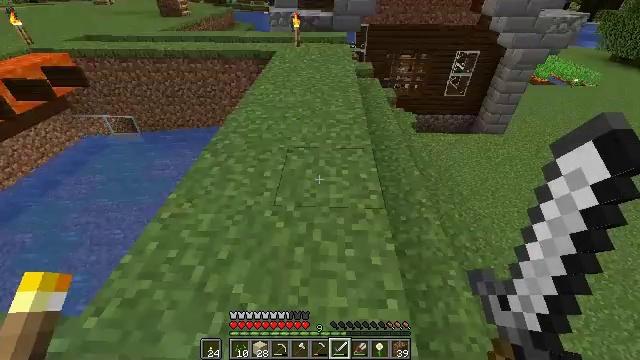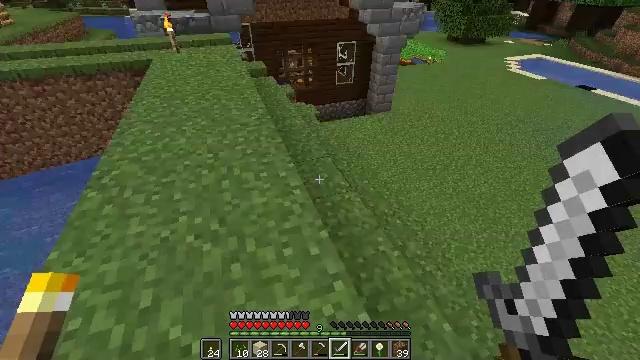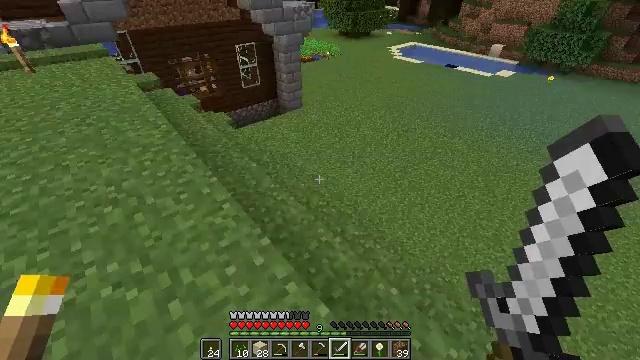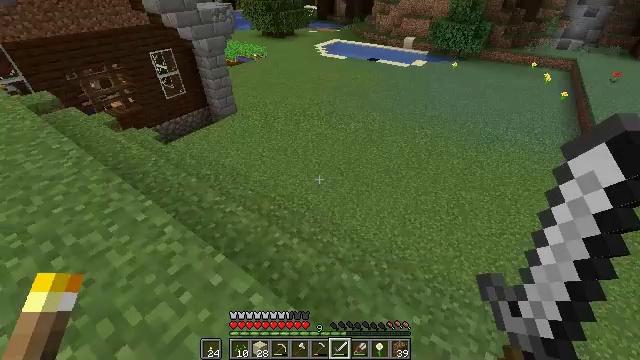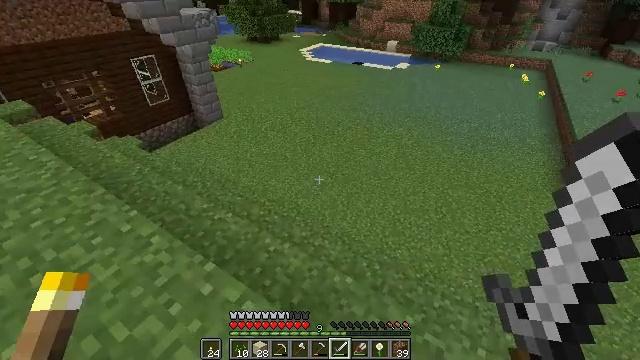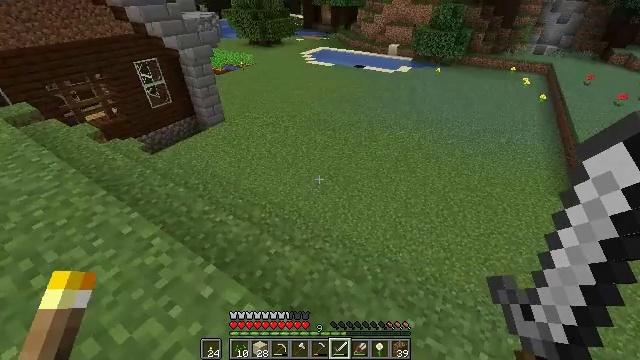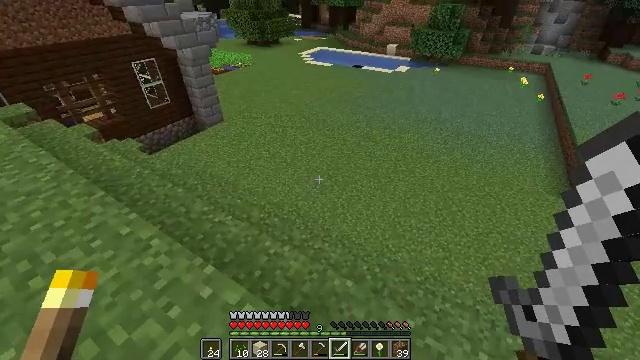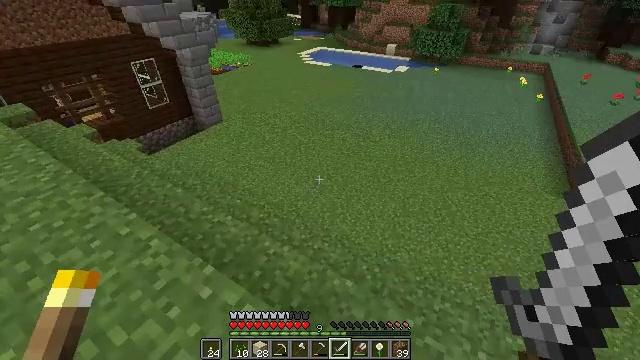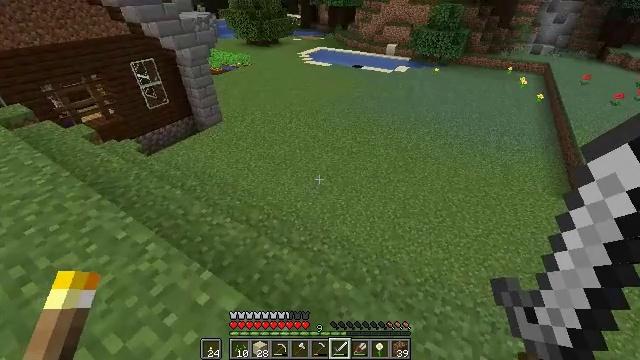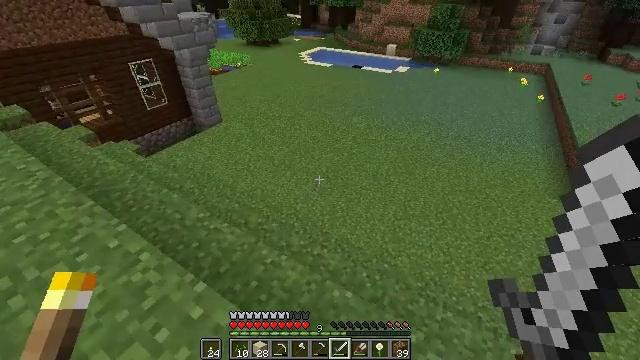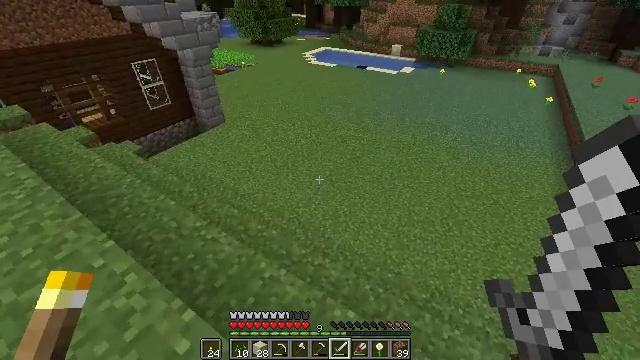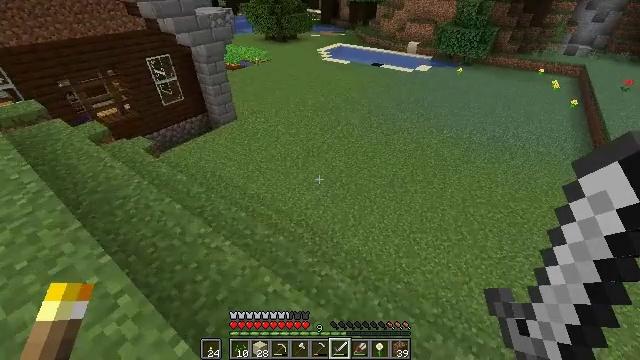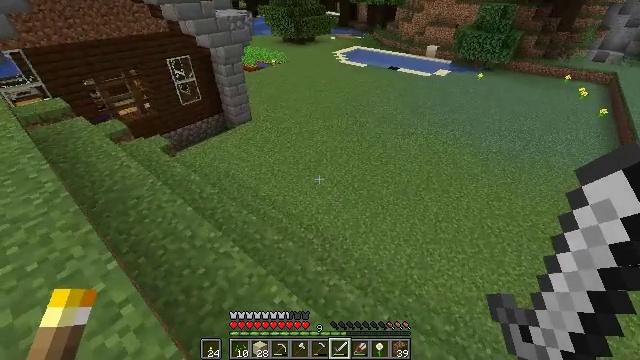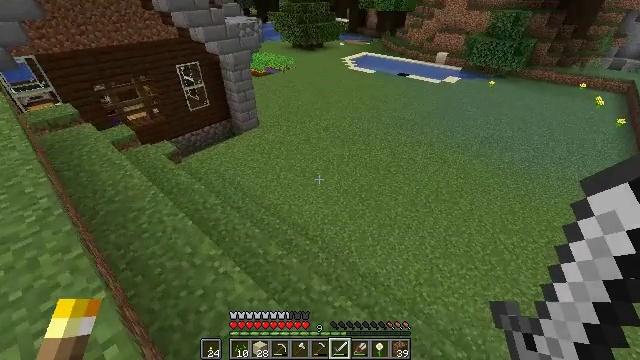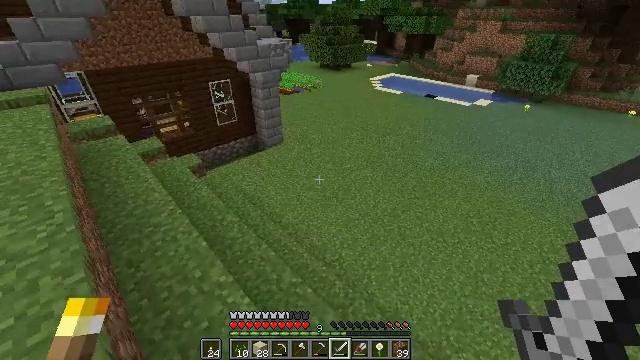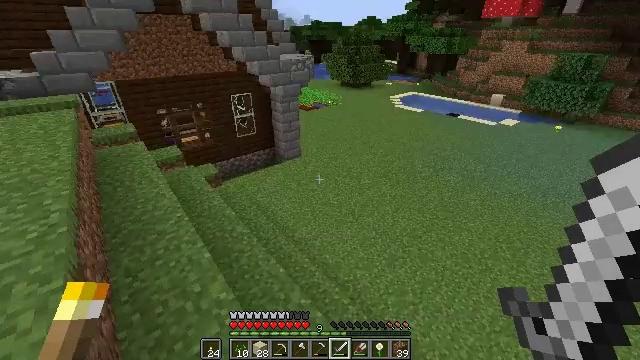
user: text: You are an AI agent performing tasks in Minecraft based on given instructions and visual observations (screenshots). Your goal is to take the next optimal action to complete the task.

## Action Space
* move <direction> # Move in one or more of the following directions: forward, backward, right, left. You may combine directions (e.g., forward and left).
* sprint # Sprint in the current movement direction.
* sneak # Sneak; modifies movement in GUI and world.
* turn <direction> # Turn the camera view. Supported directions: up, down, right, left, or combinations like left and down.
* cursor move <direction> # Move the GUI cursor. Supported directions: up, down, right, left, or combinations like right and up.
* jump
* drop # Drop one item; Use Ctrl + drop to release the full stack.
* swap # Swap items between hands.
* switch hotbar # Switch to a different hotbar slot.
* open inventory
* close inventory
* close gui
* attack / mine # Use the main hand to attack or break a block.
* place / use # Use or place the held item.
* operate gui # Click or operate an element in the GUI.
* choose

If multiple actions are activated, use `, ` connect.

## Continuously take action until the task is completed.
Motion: motion action
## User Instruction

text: Dig up some sand.
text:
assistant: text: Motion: turn right
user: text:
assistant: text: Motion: turn right
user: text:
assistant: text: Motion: turn right
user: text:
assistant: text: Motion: turn right
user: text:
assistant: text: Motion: no_op
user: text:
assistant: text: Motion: no_op
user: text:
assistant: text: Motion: no_op
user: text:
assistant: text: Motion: move forward
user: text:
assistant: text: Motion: move forward
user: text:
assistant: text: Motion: move forward
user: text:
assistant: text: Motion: move forward, turn left
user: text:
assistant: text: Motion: move forward, turn left
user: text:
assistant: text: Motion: move forward, turn left and up
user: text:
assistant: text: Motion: move forward, sprint, turn left and up
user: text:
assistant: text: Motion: move forward, sprint, turn left and up
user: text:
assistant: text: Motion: move forward, sprint, turn left and up
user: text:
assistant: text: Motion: move forward, sprint, turn left and up
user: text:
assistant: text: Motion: move forward, sprint, turn left and up
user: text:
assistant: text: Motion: move forward, turn left and up
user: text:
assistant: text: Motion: move forward, turn left and up
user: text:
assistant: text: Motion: move forward, sprint, turn left and up
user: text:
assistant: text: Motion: move forward, sprint
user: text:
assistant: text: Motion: move forward, sprint
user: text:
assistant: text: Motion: move forward
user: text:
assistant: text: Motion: move forward, sprint
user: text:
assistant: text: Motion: move forward, sprint
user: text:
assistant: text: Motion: move forward, sprint
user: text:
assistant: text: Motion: move forward, sprint
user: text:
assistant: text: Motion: move forward, sprint, turn right and down
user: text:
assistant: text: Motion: move forward, turn right and down